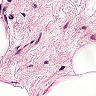
Metastatic tissue present: no